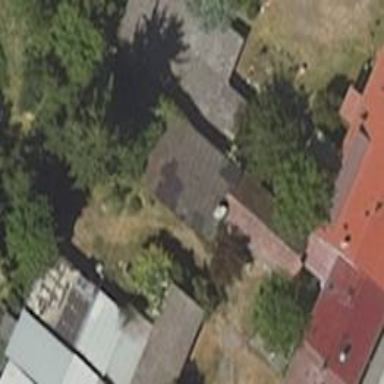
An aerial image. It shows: Shed.